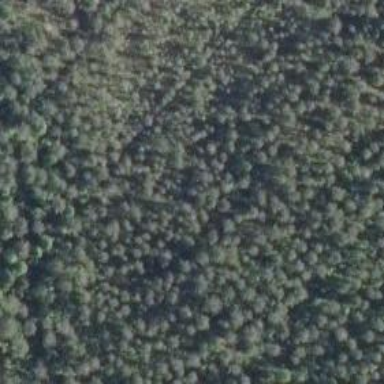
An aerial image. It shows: Woodland with needle-leaved trees.